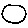
Label: moon